You are looking at the short-time Fourier spectrogram of a rotating shaft's vibration signal. Classify the rotor condition as one of: normal, misalignment, unbalance, looseness.
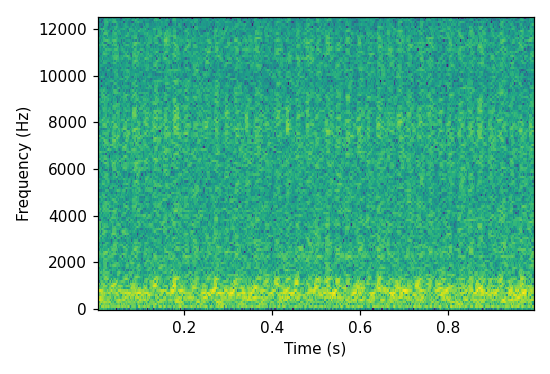
Answer: misalignment